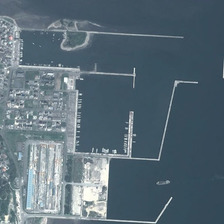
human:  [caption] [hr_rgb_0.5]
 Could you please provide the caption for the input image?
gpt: it is convenient that the industrial area is located next to the port .

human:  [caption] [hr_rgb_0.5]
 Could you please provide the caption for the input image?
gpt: many buildings are near a port with many boats .

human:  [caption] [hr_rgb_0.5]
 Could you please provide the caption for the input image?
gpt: it is convenient that the industrial area is located next to the port .

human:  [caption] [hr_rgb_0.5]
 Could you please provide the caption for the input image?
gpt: many buildings are near a port with many boats .

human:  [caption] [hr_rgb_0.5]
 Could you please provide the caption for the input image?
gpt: many buildings are near a port with many boats .